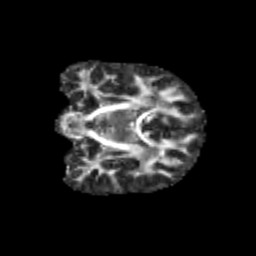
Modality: FA
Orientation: coronal
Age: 11
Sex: female
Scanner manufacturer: siemens
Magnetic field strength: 3 T
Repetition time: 3.8 s
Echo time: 0.07 s